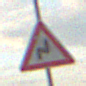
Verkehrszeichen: DoppelkurveRechts
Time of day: SunriseSunset
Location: Outdoor (RoadRail)
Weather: PartlyCloudy
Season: NotSpecified
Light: Natural